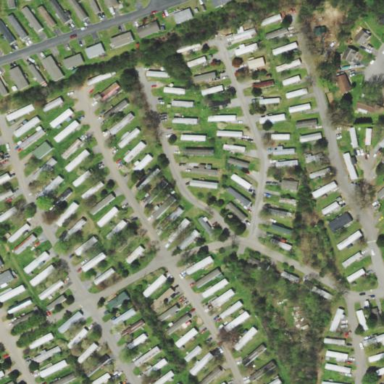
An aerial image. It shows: Residential area known as trailer park.